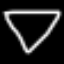
Label: diamond